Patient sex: F
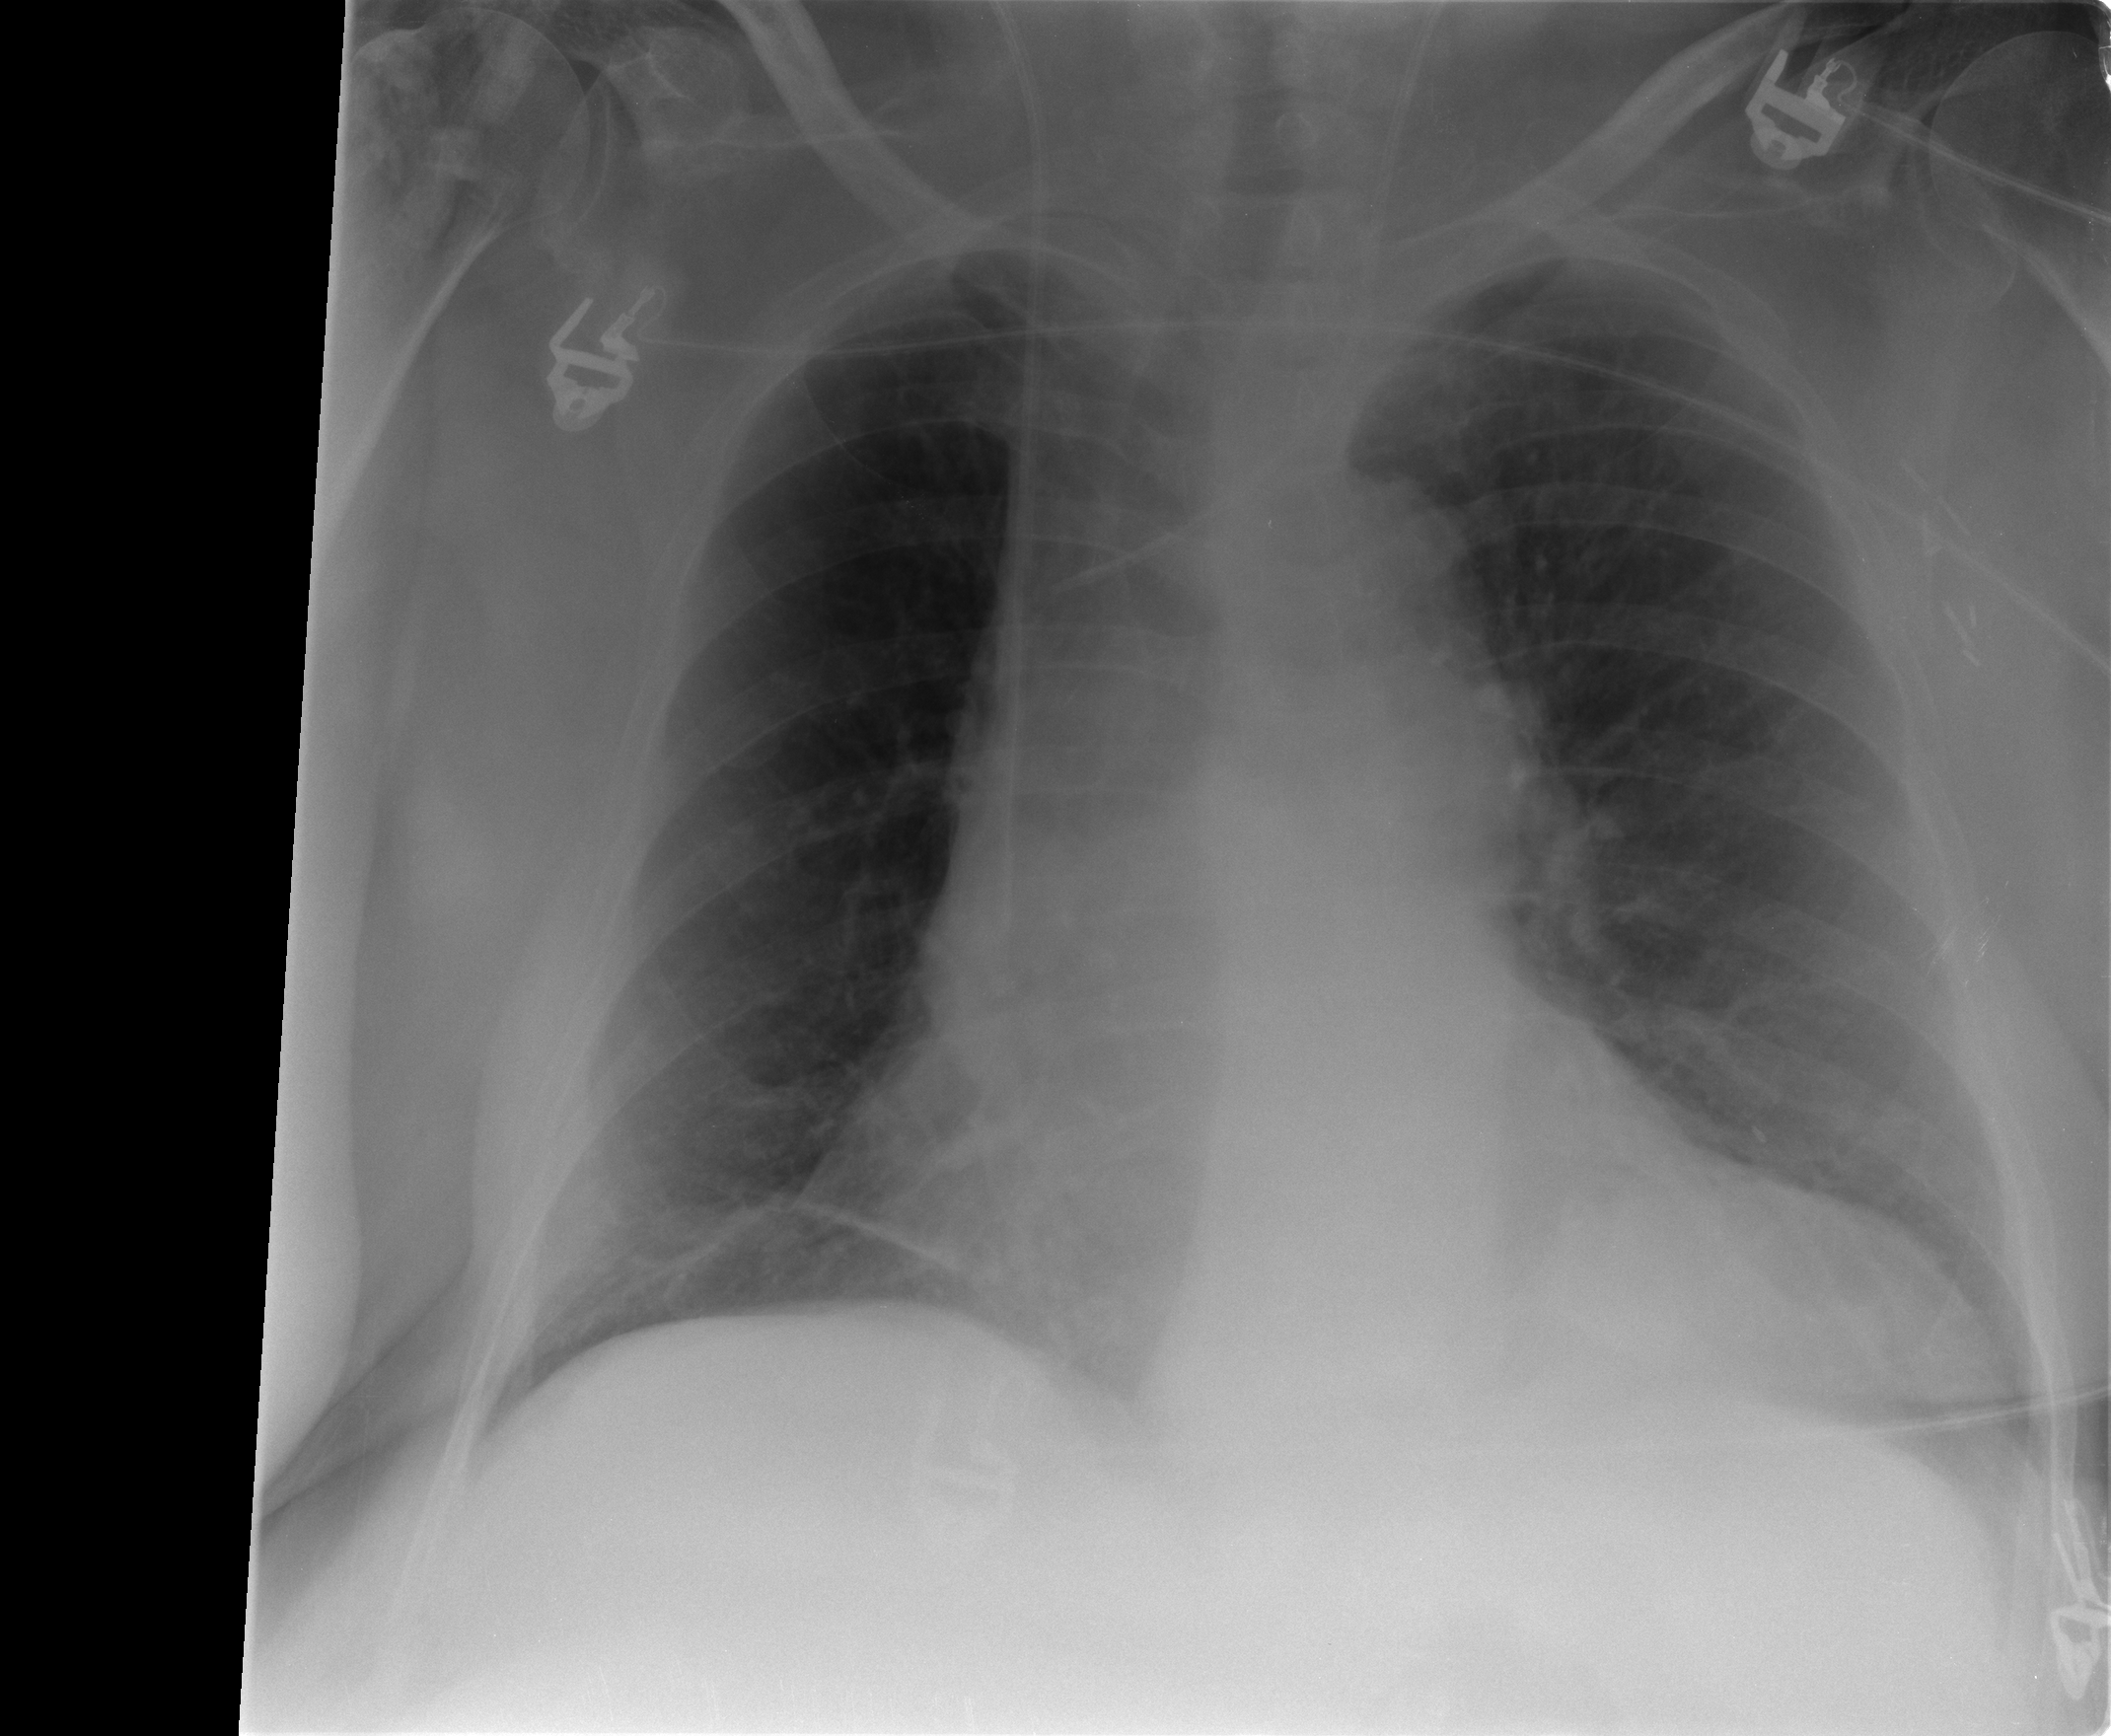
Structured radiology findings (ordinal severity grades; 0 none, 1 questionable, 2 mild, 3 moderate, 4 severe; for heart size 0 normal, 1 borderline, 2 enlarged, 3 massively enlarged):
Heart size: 1
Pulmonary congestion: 0
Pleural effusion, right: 0
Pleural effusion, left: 0
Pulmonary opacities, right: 0
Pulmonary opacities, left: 0
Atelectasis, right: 2
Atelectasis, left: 2